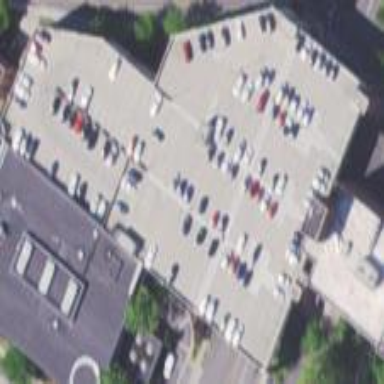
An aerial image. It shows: Multi-storey parking facility.